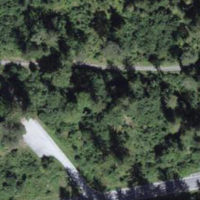
EUNIS habitat code: 44
Species observed at this site:
Dactylorhiza maculata